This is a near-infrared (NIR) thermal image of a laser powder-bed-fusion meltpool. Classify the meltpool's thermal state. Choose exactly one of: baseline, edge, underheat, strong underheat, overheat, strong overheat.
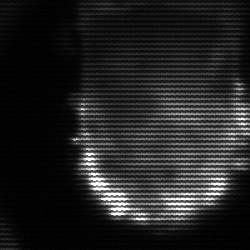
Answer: baseline